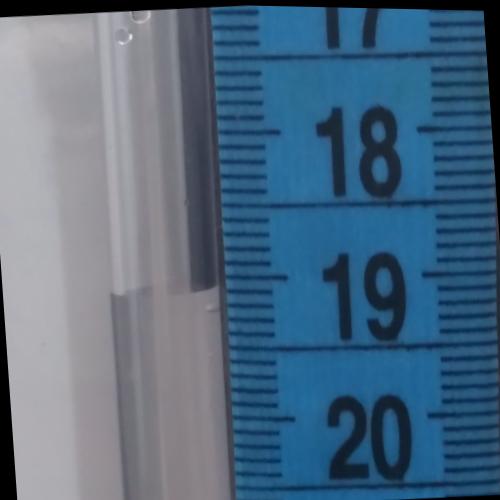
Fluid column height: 19.1 cm